Current action and preconditions to check: trajectory_clear

Your task: For each precondition in the list above, predict whether it will hold at this action.

Consider the current scene as observed from the mobile robot's camera, and analyze the predicted future states of all dynamic agents (e.g., people, animals, vehicles, or any moving entities) within the NEXT SECOND.

IMPORTANT: Only answer "very likely" if you are absolutely certain—based on strong, clear evidence—that a dynamic agent will violate the precondition in the predicted future state. Do NOT answer "very likely" for unlikely, ambiguous, or low-probability risks.

Ask yourself for each precondition: Is there a high probability, with clear and convincing evidence, that the predicted future states of any dynamic agent will interfere with the predicted future state of the currently executing action within the NEXT SECOND, causing that precondition to fail?

Assess the risk level based on these predictions. Use "likely" or "very likely" if motions create a clear risk of interference.

Use "neutral" or "improbable" if agents are nearby but their predicted paths are clearly diverging or non-conflicting.

Failure Risk Categories: "very improbable", "improbable", "neutral", "likely", "very likely"

Answer Format: Output ONLY the probability_of_failure value from these categories: "very improbable", "improbable", "neutral", "likely", "very likely"

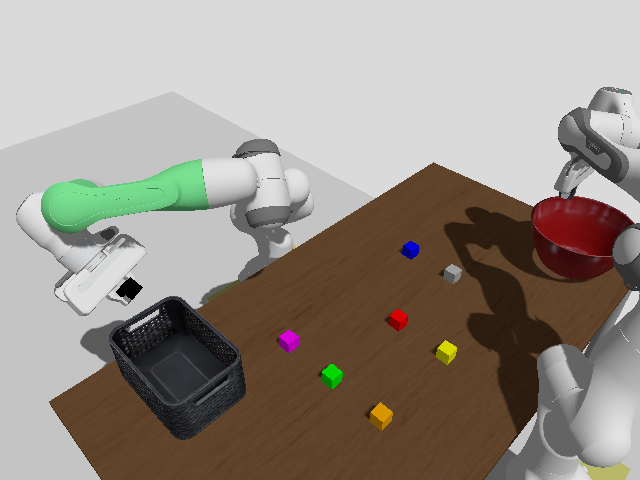

Answer: very improbable